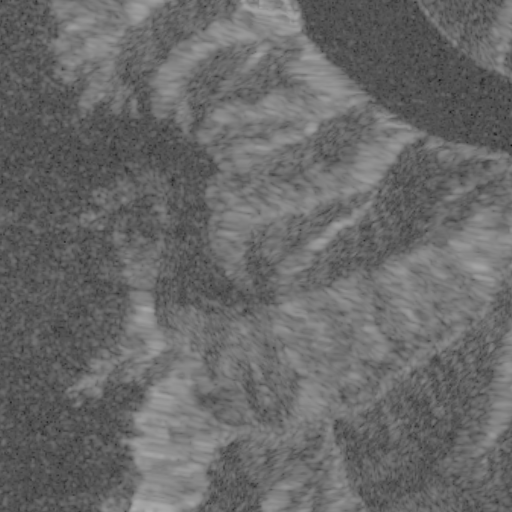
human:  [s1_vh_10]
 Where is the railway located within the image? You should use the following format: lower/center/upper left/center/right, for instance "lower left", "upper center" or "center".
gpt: The railway is located in the upper of the image.
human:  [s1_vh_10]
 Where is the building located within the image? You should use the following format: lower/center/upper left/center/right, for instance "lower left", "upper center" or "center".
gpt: The building is located in the lower left of the image.
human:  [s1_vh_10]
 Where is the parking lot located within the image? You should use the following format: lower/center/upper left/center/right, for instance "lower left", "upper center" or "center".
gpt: There is no parking lot in the image.

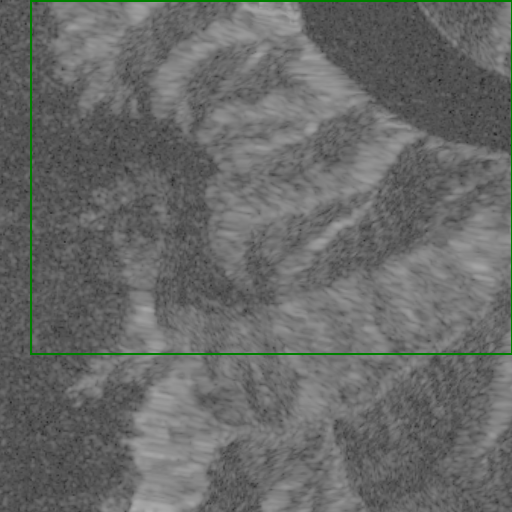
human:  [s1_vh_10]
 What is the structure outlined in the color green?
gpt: The structure outlined in green is a park.
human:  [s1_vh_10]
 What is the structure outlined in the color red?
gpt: There is no red outline.